Aerial crown-view tile of a tropical tree (Barro Colorado Island, Panama), acquired 20240716:
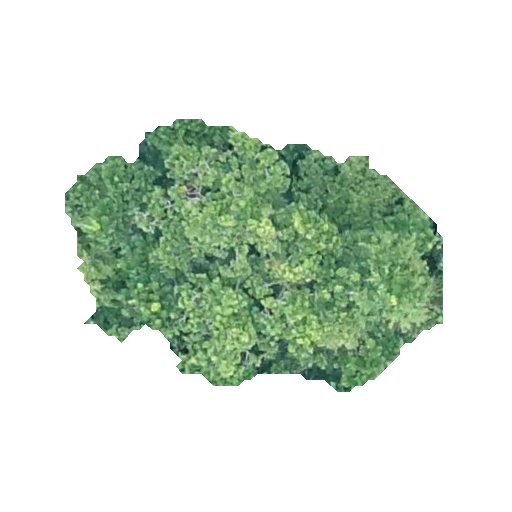
Species: Anacardium excelsum
GBIF accepted scientific name: Anacardium excelsum
Crown area: 115.422 m²